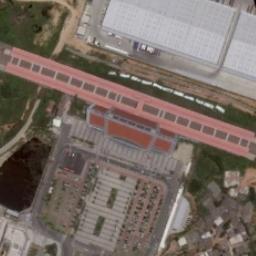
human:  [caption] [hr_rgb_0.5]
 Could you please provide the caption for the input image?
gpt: There are many buildings beside the railway station .

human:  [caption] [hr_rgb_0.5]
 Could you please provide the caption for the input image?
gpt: There is a fully equipped railway station in the city .

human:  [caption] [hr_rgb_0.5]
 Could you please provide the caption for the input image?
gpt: The railway station is next to some buildings and grass .

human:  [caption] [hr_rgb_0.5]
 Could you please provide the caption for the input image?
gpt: The railway station has some railways, An orange building and a parking lot and a big white building is next to the railway station .

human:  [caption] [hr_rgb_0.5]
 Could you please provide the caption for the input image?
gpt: There are green meadows and a parking lot with many cars beside the railway station .